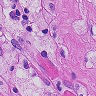
Metastatic tissue present: yes